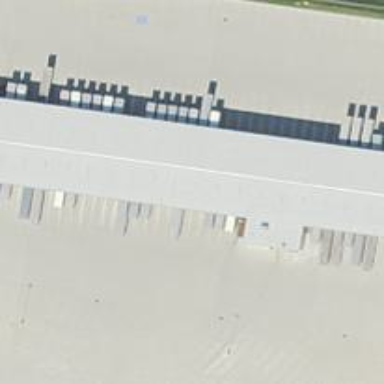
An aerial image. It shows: Warehouse building.